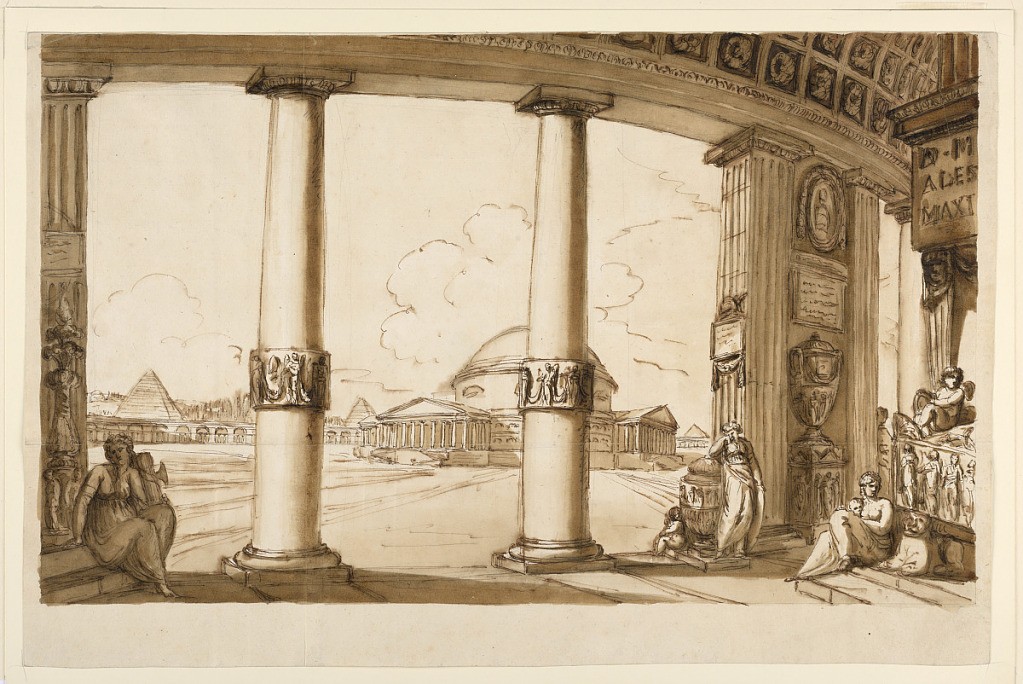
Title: Mauseoleum Seen From a Colonnade
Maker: Giuseppe Barberi, Italian, 1746–1809
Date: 1795
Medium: Pen and brown ink, brush and brown wash, graphite on off-white laid paper
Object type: Drawing
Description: View from within an antique building, in which sculptural monuments are massed still more than in 1938-88-137, same hand.